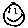
Label: smiley face